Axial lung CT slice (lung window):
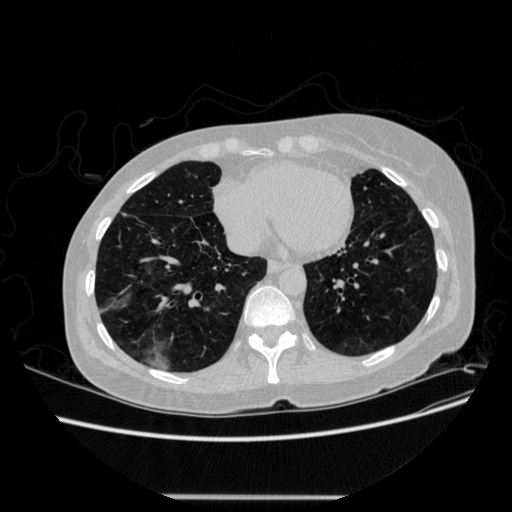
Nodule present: no